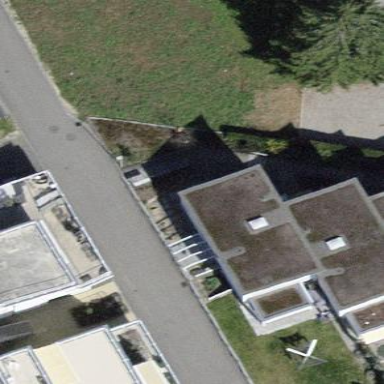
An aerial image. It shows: Terrace building.